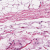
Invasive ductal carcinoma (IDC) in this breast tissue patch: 0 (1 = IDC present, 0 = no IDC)